Question: I want to loop for the 1,2,3 which is the file name, I can run with this in script. But, I would like to do for loop at here:
'''
eval('!html_parser.py 1');
eval('!html_parser.py 2');
eval('!html_parser.py 3');
'''
And I get the error for this:
'''
for i = 1:3
eval('!html_parser.py',strcat(int2str(i)));
end
'''

html_parser.py
'''
from optparse import OptionParser
p = optparse.OptionParser('%prog')
(options, args) = p.parse_args()
folder_count = args[2]
driver = webdriver.Firefox()
pattern = "*.*htm*"
captured_text = ''
'''
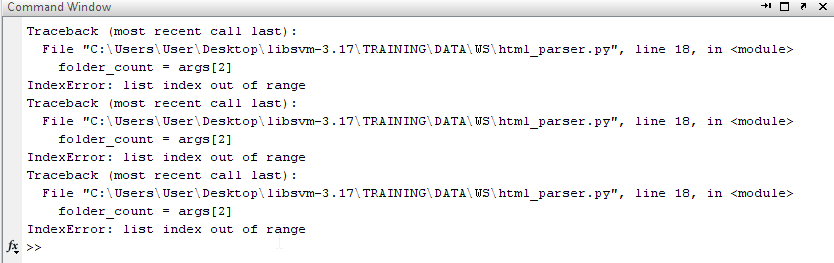
Answer: If you need to build the different strings as in your first snipped, you might want to consider this
'''
for i = 1:3
eval([ '!html_parser.py ', num2str(i) ]);
end
'''
Here the string is built by (implicit) concatenation of two strings.